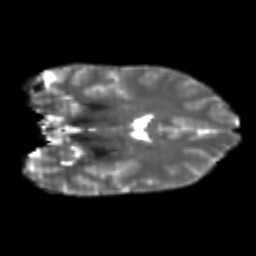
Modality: T2w
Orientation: coronal
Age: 22
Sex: female
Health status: healthy
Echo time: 0.074 s